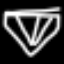
Label: diamond